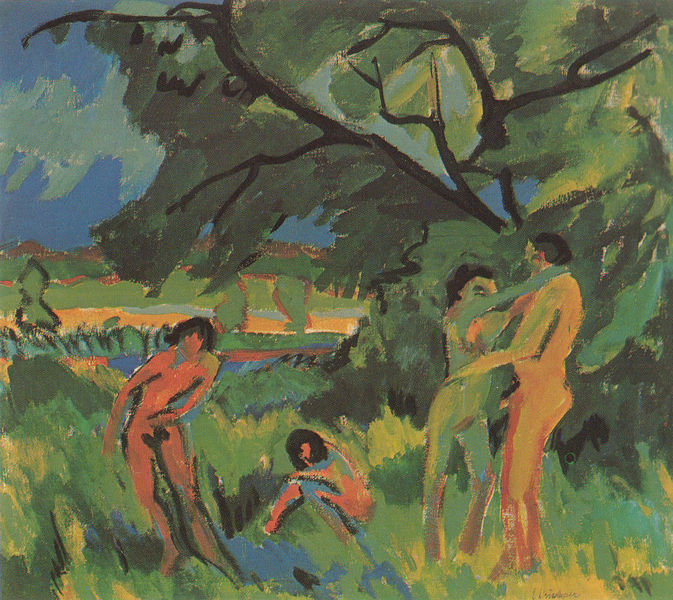
Titel: Spielende nackte Menschen unter Baum
Künstler: Ernst Ludwig Kirchner
Standort: München
Institution: Pinakothek der Moderne
Schlagwörter: akt, baum, blau, blätter, dunkel, gemälde, gruppe, haut, himmel, körper, laub, mann, nackt, schatten, wasser, weiß, wolken, akte, baden, badende, bäume, cezanne, fluss, frauen, gelb, grün, heckel, impressionismus, kirchner, landschaft, menschen, see, sitzen, teich, ufer, äste, braun, bunt, degas, frau, männer, orange, schwarz, skizze, szene, vordergrund, blick, gras, park, rot, wiese, wolke, expressionismus, flächig, stehen, signatur, öl, ast, bach, feld, felder, horizont, hügel, natur, stamm, weite, zweige, brücke, gewässer, sträucher, haare, sitzend, stehend, paar, personen, pflanzen, schräg, wald, müller, deutschland, schnell, sommer, kuss, küssen, liebe, umarmung, schlafen, moderne, abstrakt, farben, fläche, flächen, hitze, farbe, wise, naiv, primitivismus, idylle, ausdruck, figuren, sitzende, impressionistisch, homme, nackte, erotik, scham, stehende, hoch, hoh, striche, abstrahiert, harmonie, fleisch, bad, spiel, umarmen, waschen, nacktheit, paradies, penis, unbekleidet, linie, badend, idyll, nackig, schwimmen, wälder, fkk, hocken, sex, konturen, klassische moderne, pinsel, frieden, diagonal, liebespaar, gestus, freiheit, lac, tümpel, lust, blattwerk, lieben, assis, frei, wildnis, grüntöne, freien, femme, im freien, arbre, nature, paysage, peinture, umrisslinien, naturel, baäume, farbenspiel, im grünen, ringen, paare, marc, emil nolde, nolde, weltkrieg, couleurs, hockende, moritzburg, zusammen, vordergrung, fauve, sexualität, debout, pinselhiebe, rasch, freiden, liebespaare, otto müller, picknick in der landschaft, ül, impressinismus, gay, nu, liebend, dippelsdorfer teich, expressionst, cache, arbor